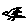
Label: bird